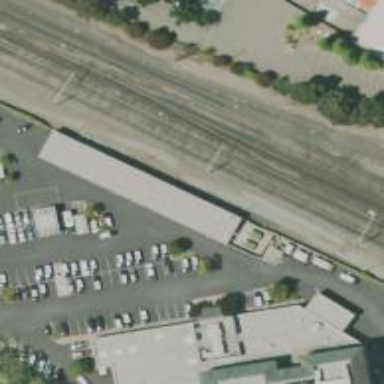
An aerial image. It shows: Railway track.